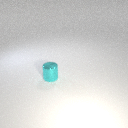
small cyan metal cylinder